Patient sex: M
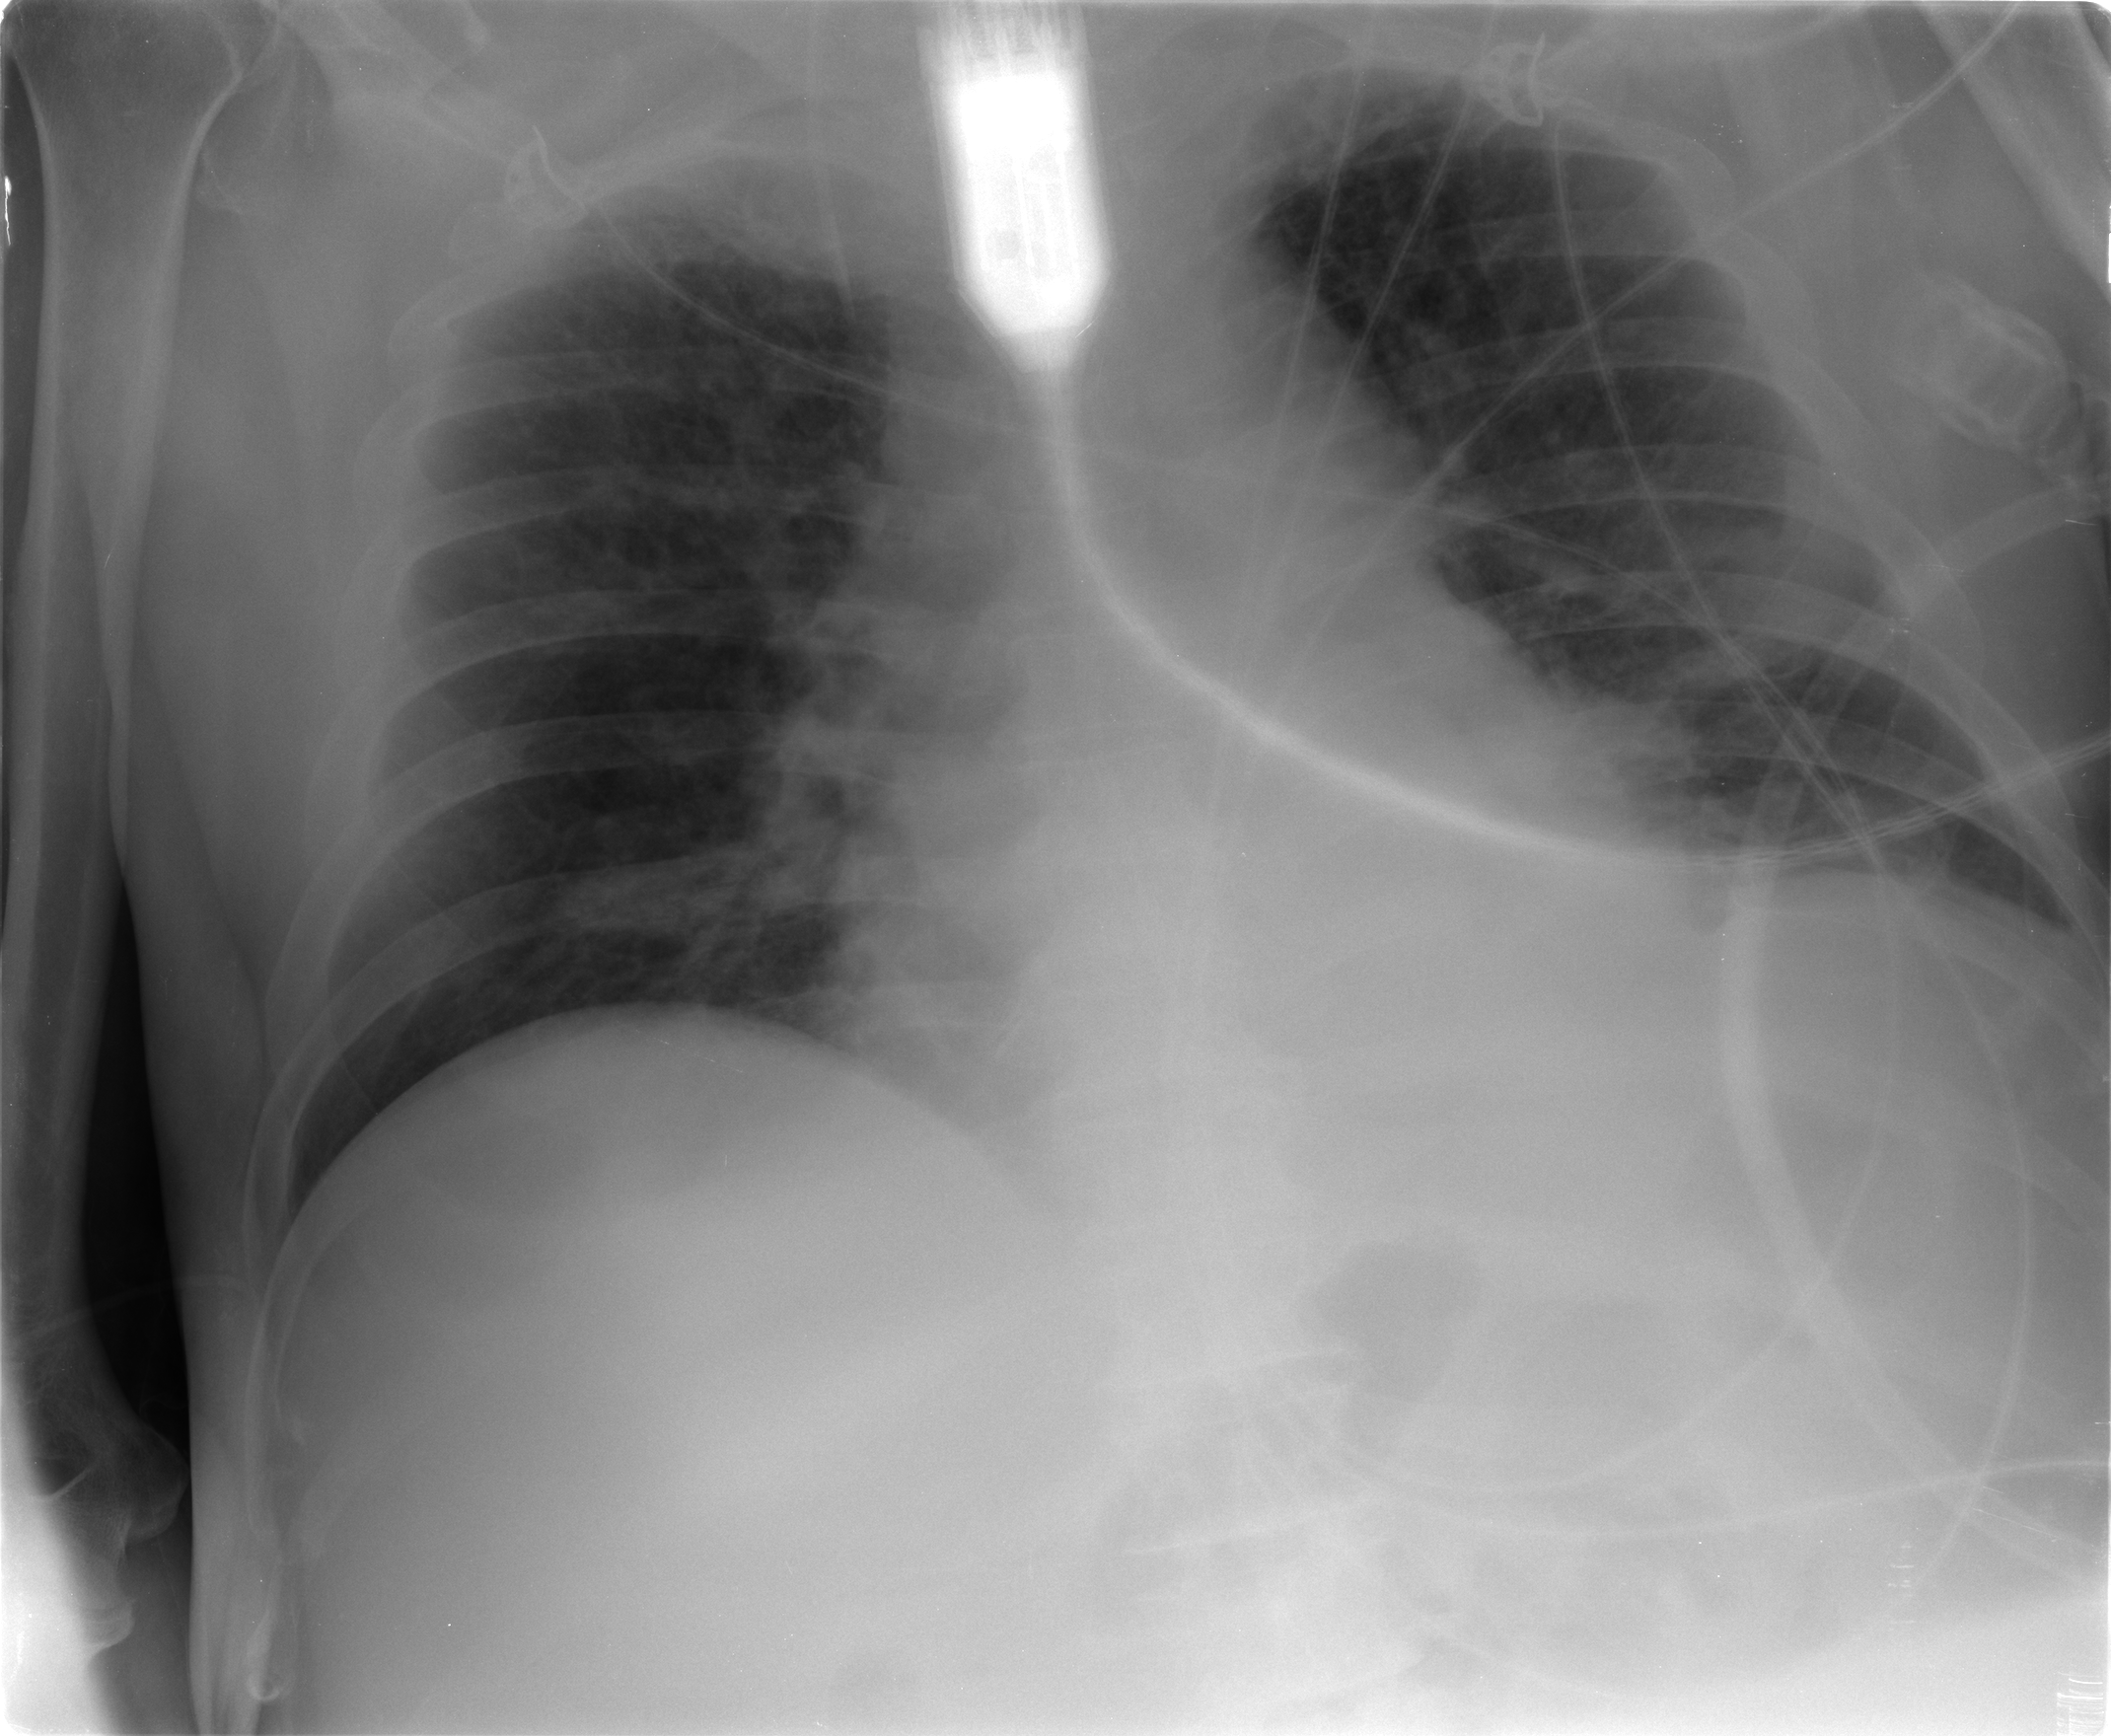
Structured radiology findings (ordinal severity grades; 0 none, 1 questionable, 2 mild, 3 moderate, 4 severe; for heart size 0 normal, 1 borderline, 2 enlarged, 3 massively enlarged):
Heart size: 1
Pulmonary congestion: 1
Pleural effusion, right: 0
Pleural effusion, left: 0
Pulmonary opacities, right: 2
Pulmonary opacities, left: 2
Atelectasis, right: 2
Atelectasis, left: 2